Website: bh-photo
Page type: account-selection
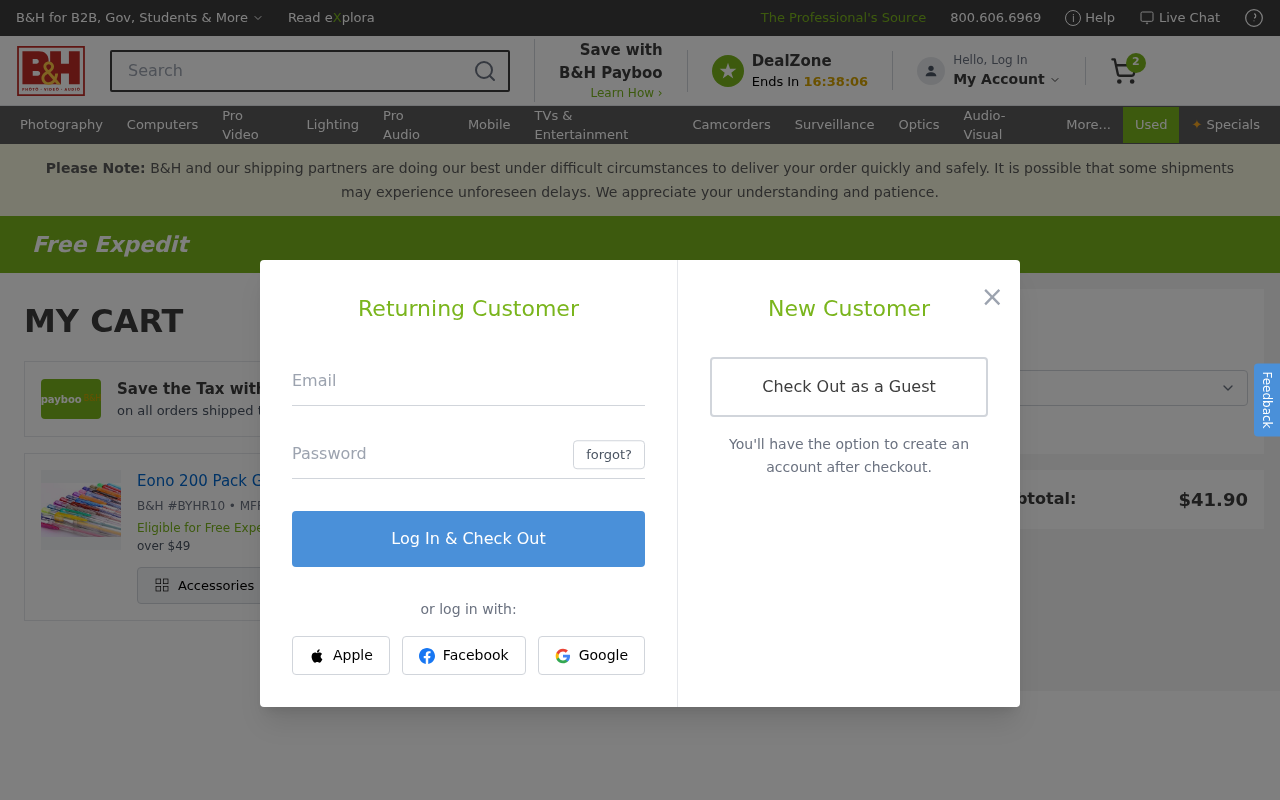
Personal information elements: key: PII_EMAIL
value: heather_hubbard@hotmail.com
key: PII_POSTCODE
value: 94355
Product elements: key: PRODUCT1_NAME
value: Eono 200 Pack Gel Pens Set 100 Gel Pen with 100 Refills
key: PRODUCT1_QUANTITY
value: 2
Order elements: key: ORDER_NUM_ITEMS
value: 2
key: ORDER_SUBTOTAL
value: $41.90
Search elements: key: HEADER_SEARCH
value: Search
Other elements: key: BH_ITEM_NUMBER
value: BYHR10
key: MFR_NUMBER
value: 03678K